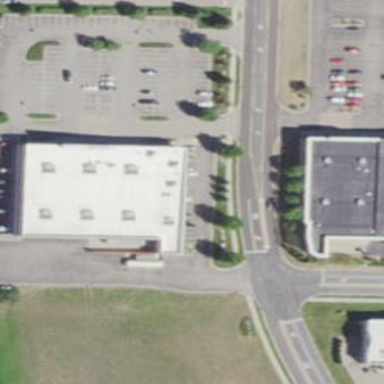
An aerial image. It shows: Building with flat roof.